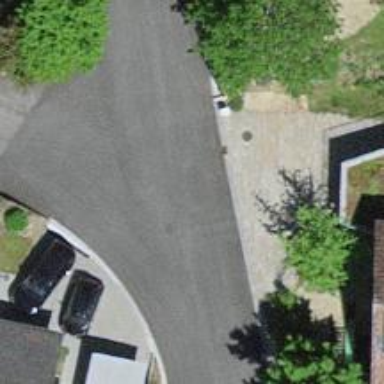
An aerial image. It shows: Asphalt road in residential area.